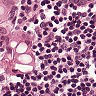
Metastatic tissue present: yes